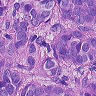
Metastatic tissue present: yes